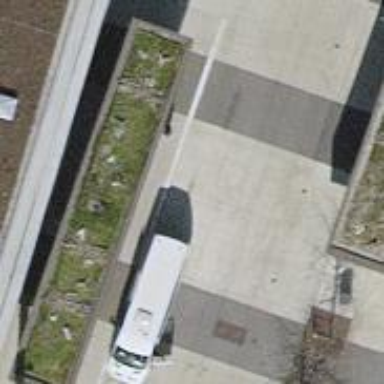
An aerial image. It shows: Bus stop with sheltered platform for public transport.